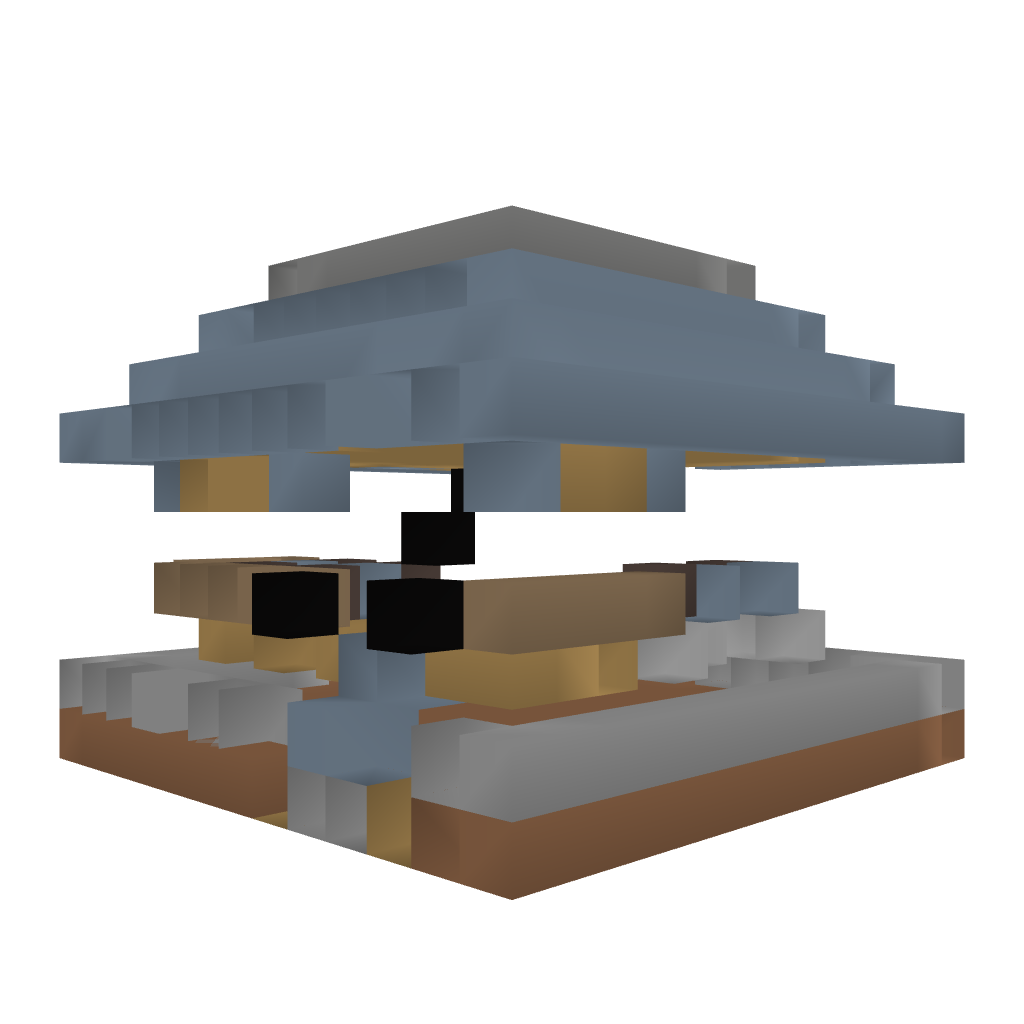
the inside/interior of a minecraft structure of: Starter House